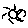
Label: sun